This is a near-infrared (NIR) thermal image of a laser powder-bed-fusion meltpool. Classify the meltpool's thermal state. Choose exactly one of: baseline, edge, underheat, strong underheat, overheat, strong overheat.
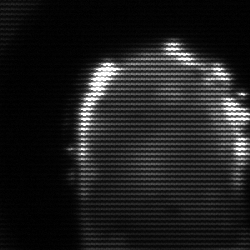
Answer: baseline